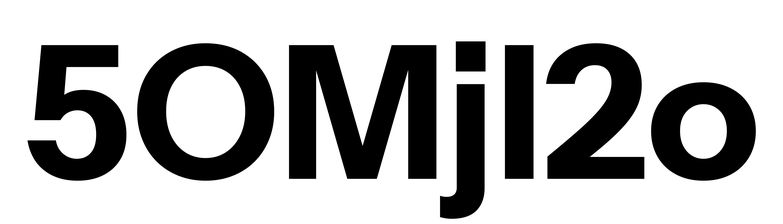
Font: InstrumentSans_Bold